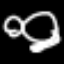
Label: frog